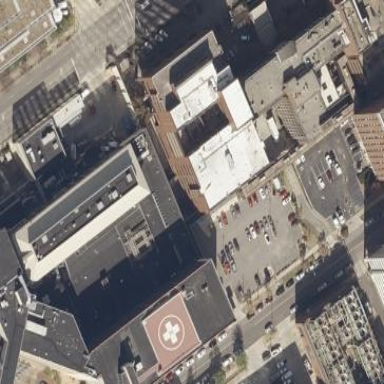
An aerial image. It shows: Hospital building.